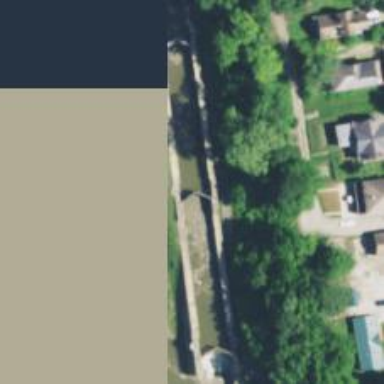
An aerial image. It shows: Lock gate along waterway.